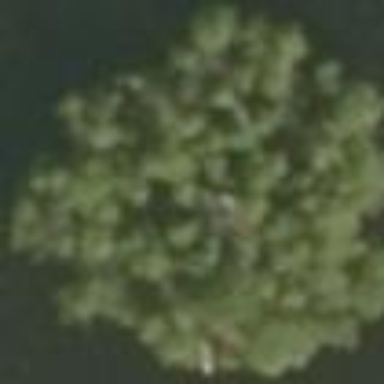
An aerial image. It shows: Islet.